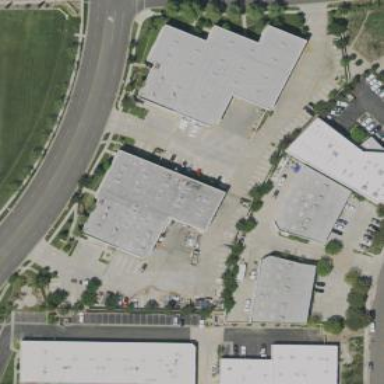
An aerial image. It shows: Industrial building.